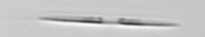
Label: pennate_Pseudo-nitzschia